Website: home-depot
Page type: payment
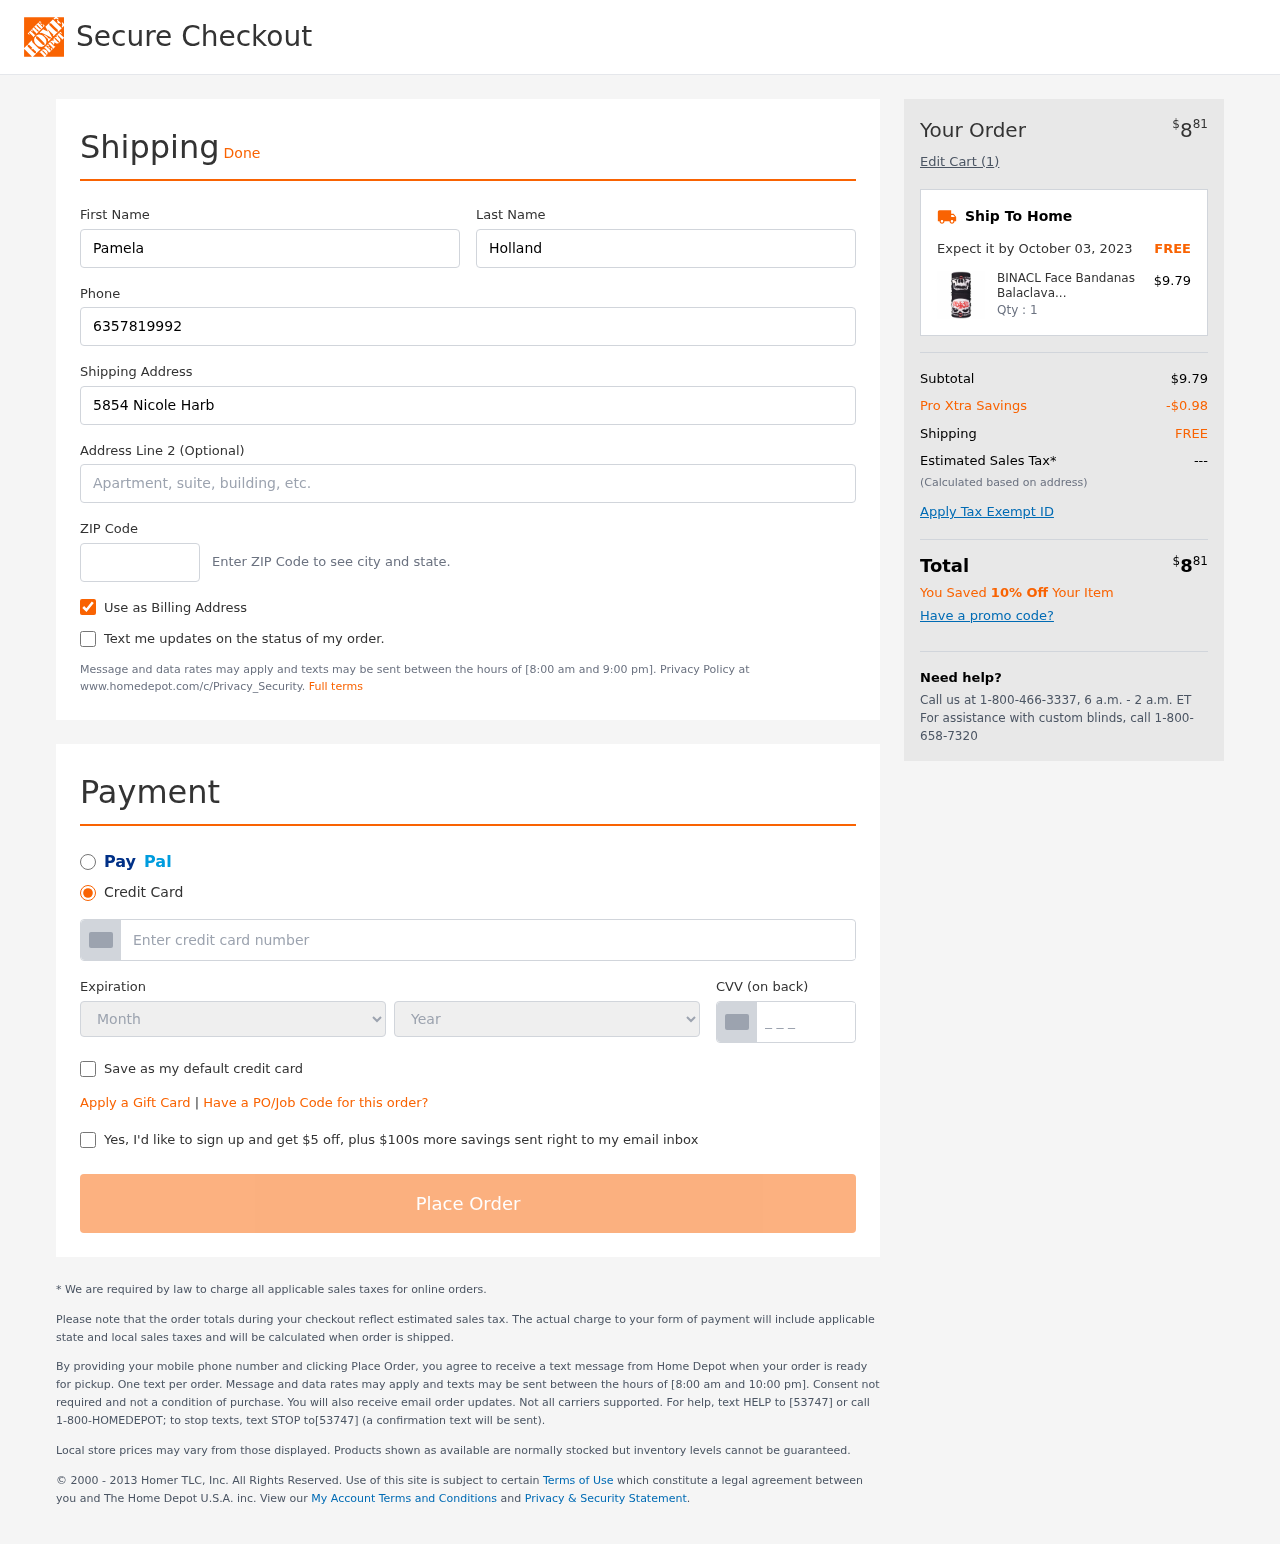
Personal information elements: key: PII_CARD_CVV
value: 377
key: PII_CARD_EXPIRY_MONTH
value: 05
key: PII_CARD_EXPIRY_YEAR
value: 28
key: PII_CARD_NUMBER
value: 2707 2487 0750 2925
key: PII_FIRSTNAME
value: Pamela
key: PII_LASTNAME
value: Holland
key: PII_PHONE
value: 6357819992
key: PII_POSTCODE
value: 15280
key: PII_STREET
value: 5854 Nicole Harbors Suite 370
Product elements: key: PRODUCT1_NAME
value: BINACL Face Bandanas Balaclava, Unisex Neck Gaiter Scarf Novelty Stretchable Wind Sun UV Protection
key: PRODUCT1_PRICE
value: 9.79
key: PRODUCT1_QUANTITY
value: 1
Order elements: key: ORDER_TOTAL
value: $881
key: ORDER_NUM_ITEMS
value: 1
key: ORDER_DELIVERY_DATE
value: October 03, 2023
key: ORDER_SUBTOTAL
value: $9.79
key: ORDER_DISCOUNT
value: -$0.98
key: ORDER_SHIPPING_COST
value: FREE